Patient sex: F
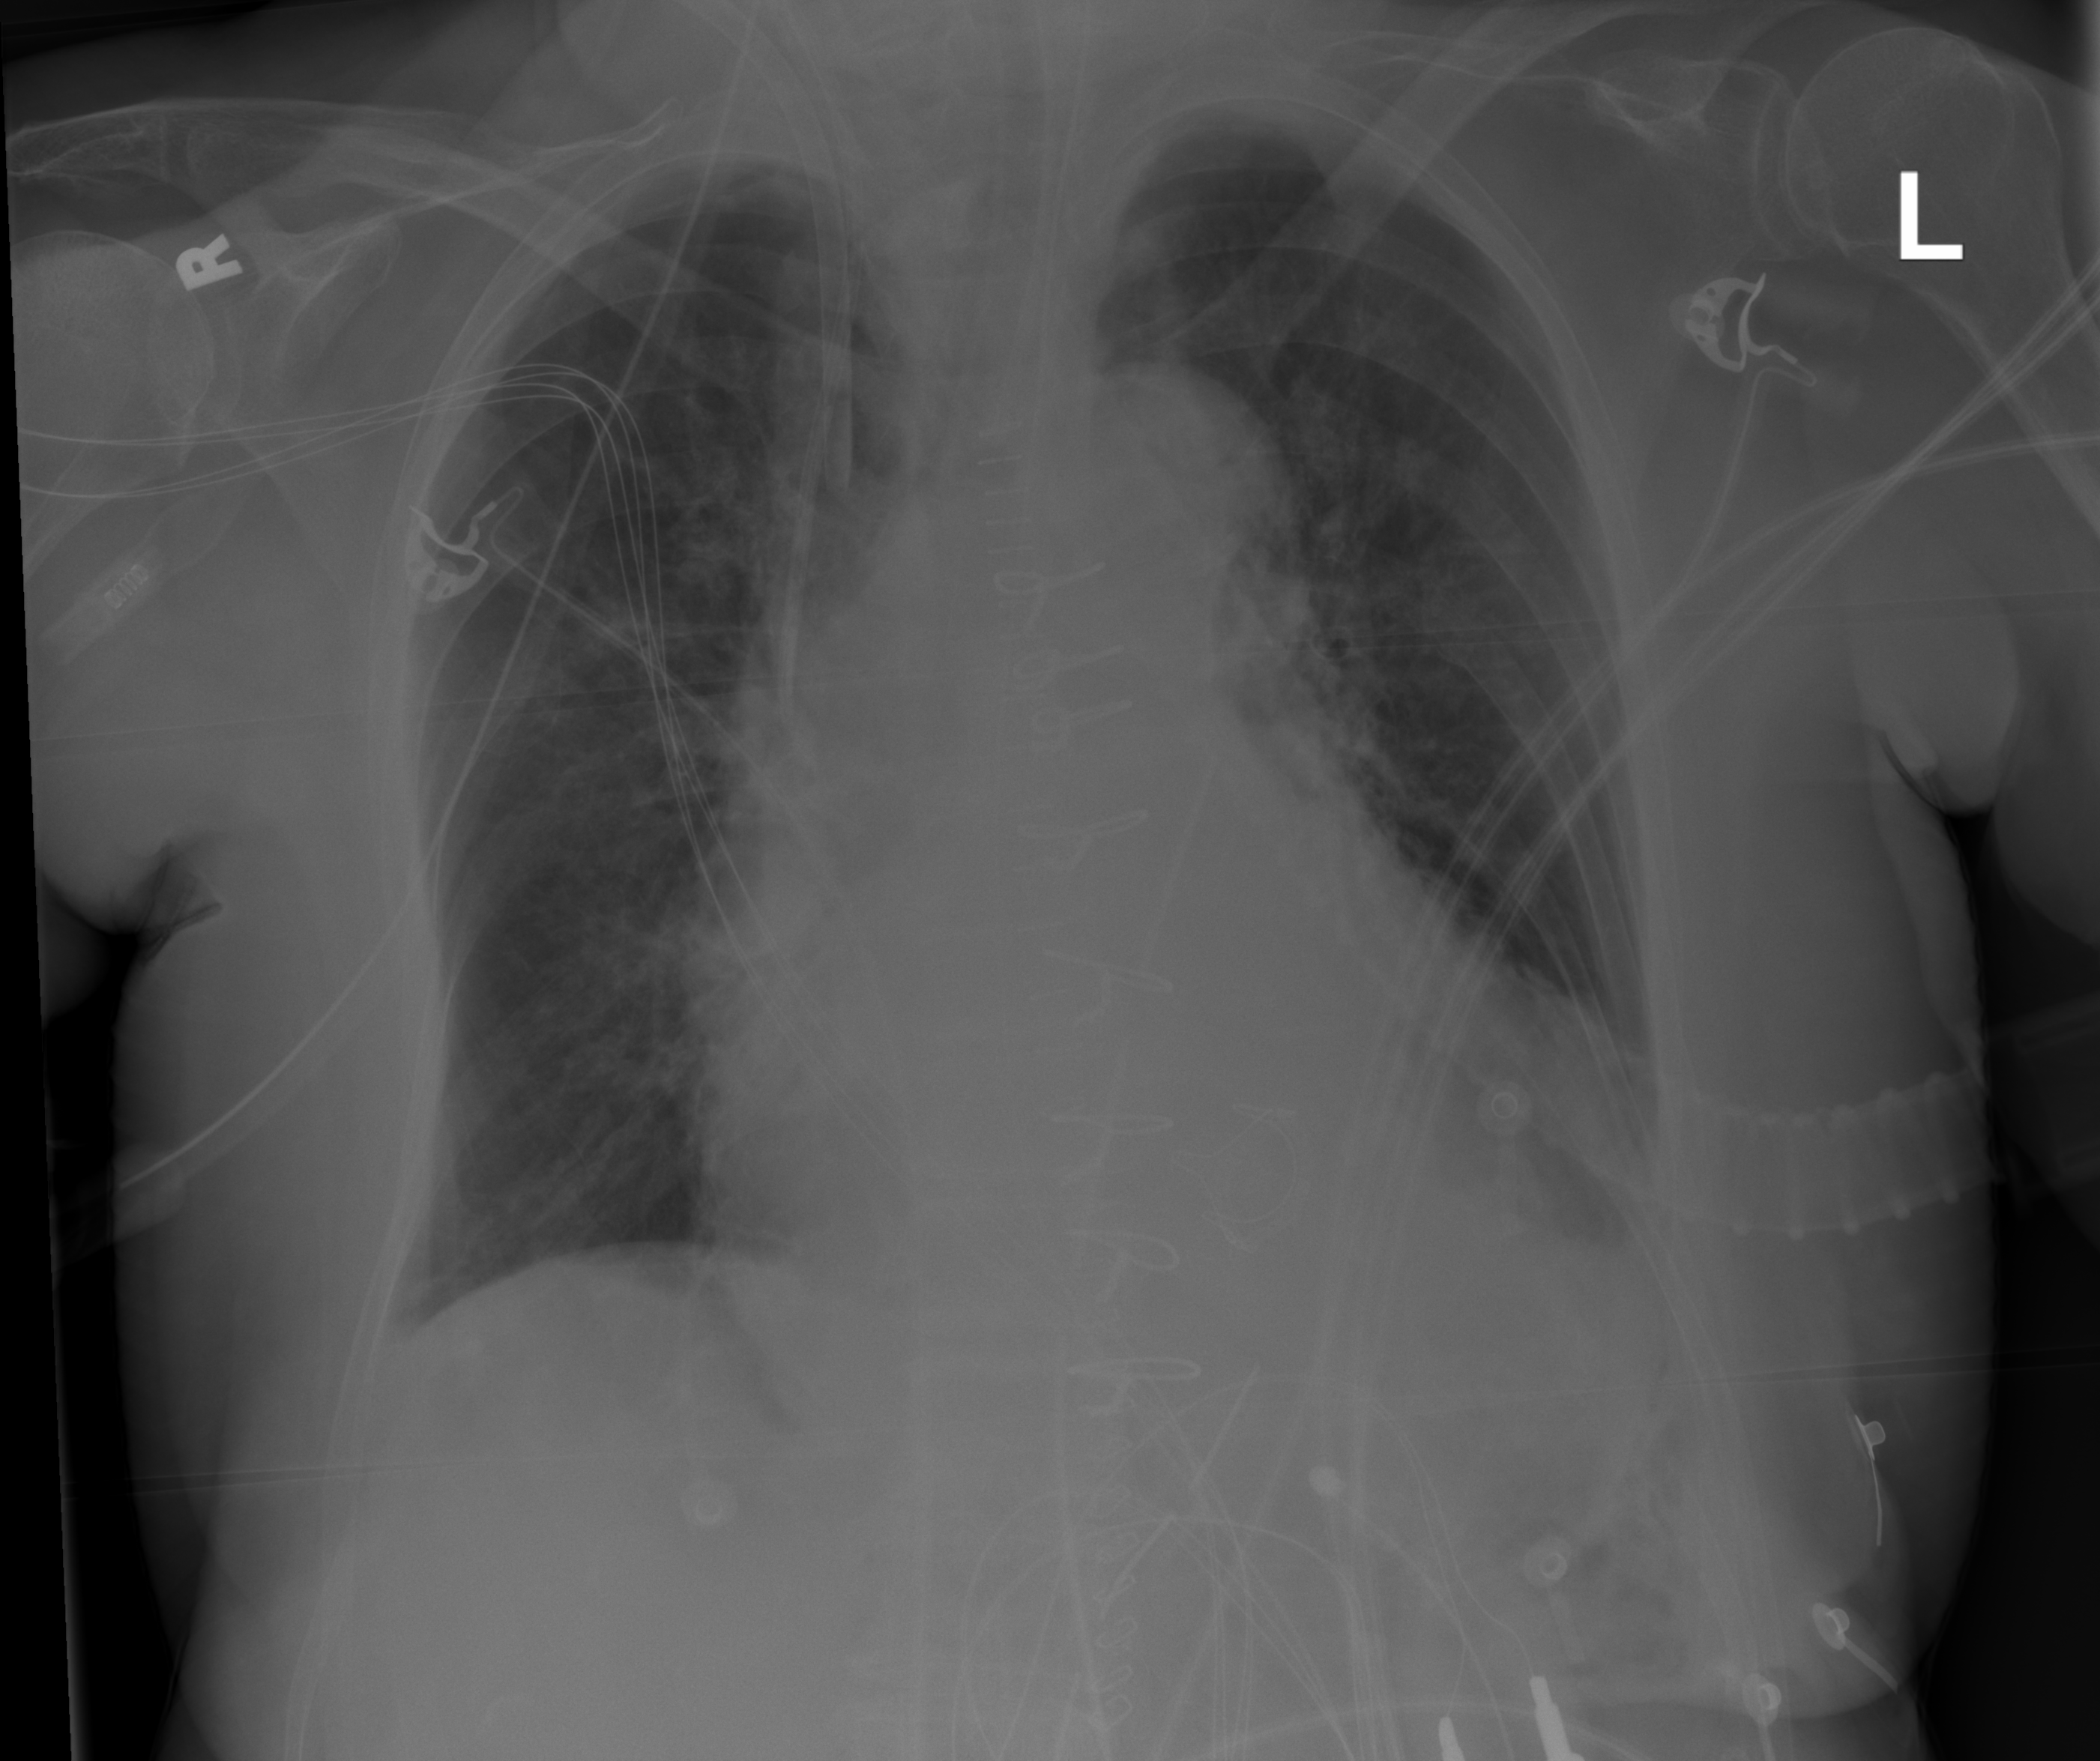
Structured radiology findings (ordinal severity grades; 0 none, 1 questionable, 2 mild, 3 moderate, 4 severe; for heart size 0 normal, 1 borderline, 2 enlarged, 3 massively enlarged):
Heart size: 2
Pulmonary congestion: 0
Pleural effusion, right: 0
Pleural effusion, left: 2
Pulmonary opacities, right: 0
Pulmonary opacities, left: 0
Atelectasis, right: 2
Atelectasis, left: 2